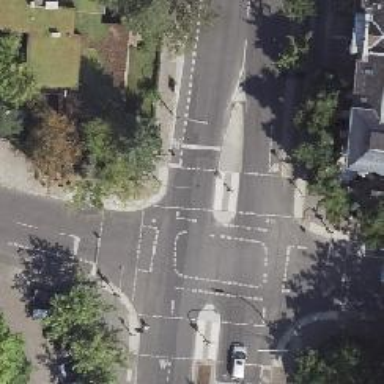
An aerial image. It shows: Road with traffic signals.